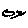
Label: cloud